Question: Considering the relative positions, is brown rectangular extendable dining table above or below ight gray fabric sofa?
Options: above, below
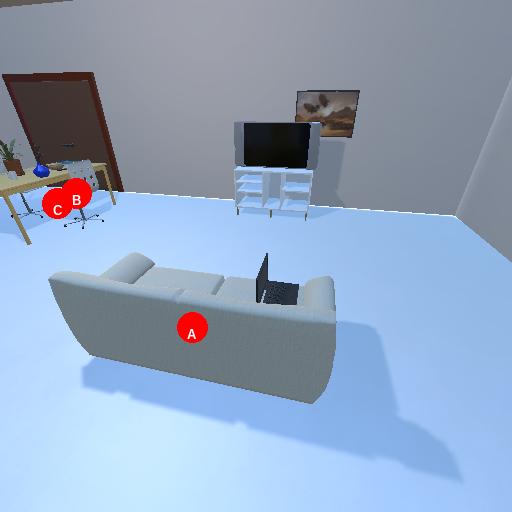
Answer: above